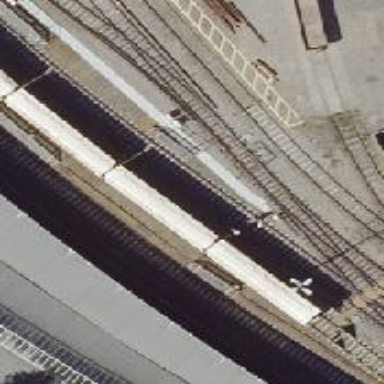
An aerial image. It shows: Railway switch with the turnout on the left side.